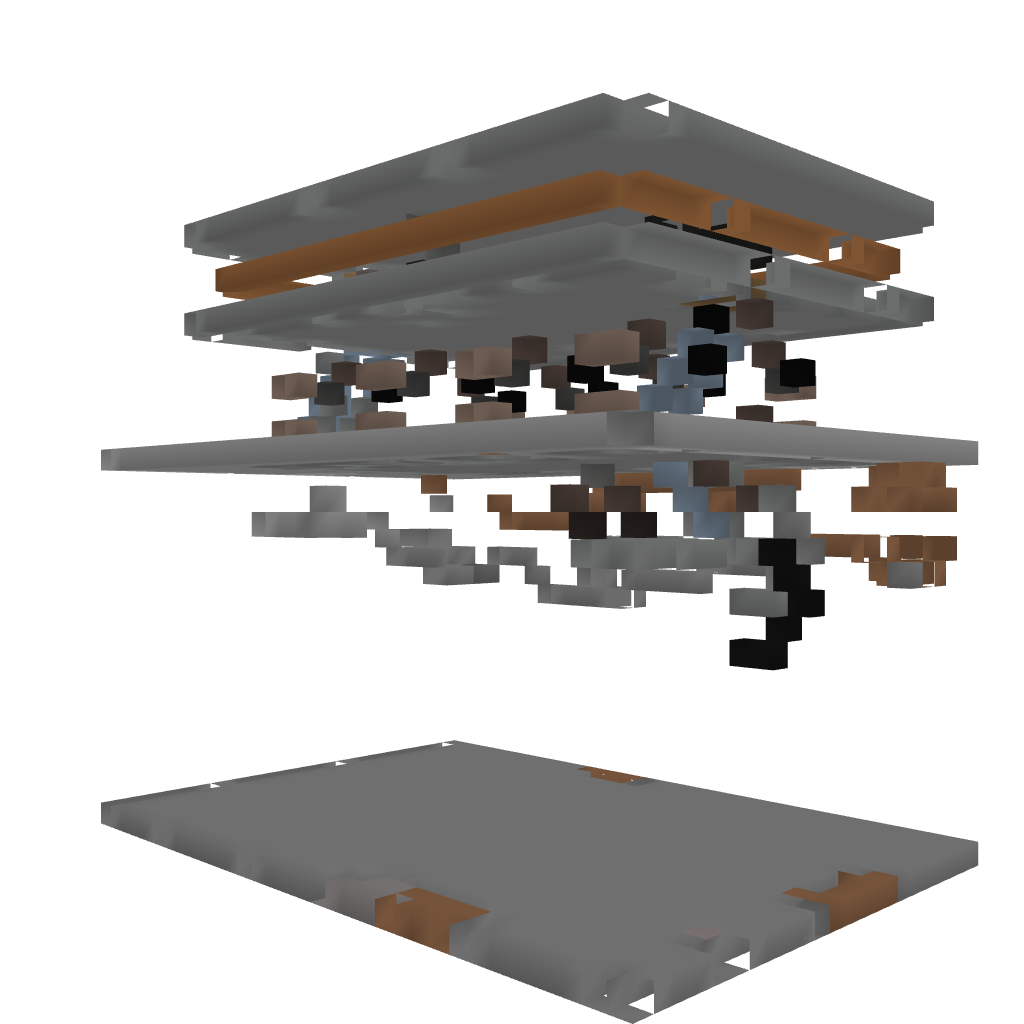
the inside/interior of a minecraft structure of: Medium Prison